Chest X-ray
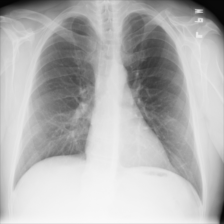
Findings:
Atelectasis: negative
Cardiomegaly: negative
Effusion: negative
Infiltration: negative
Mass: negative
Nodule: negative
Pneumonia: negative
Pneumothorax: negative
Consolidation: negative
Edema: negative
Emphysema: negative
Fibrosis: negative
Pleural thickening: negative
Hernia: negative